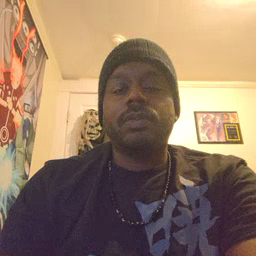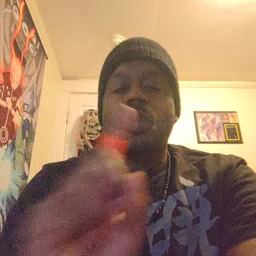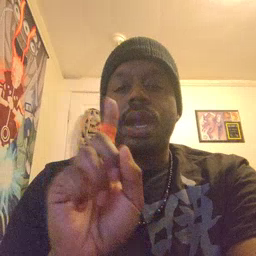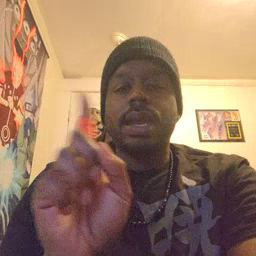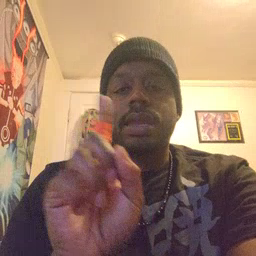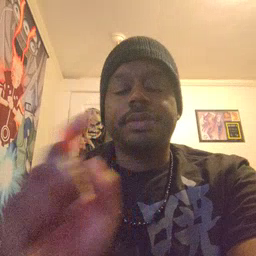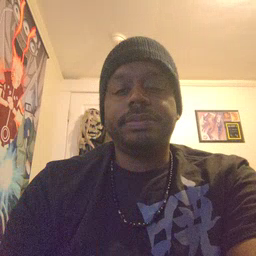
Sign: where